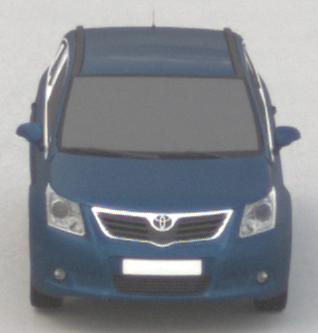
Make: Toyota
Model: Avensis 1.6
Detailed model: Avensis (T27) Notch Back
Model produced from: 2009/01
Model produced until: 2010/08
Doors: 4
Color: blue
Road condition: dry road
Daytime: midday
Contrast: low contrast